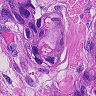
Metastatic tissue present: yes